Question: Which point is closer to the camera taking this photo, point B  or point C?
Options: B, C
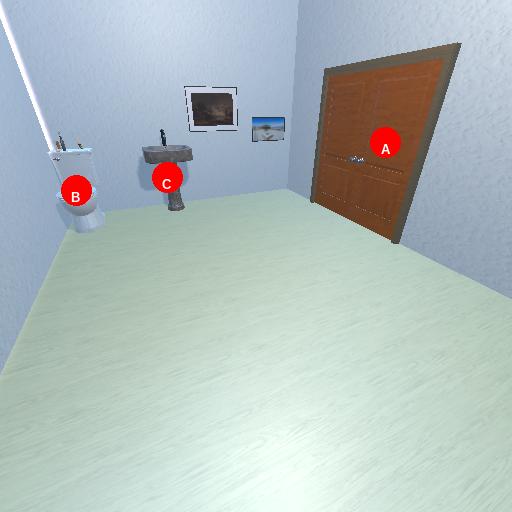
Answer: B